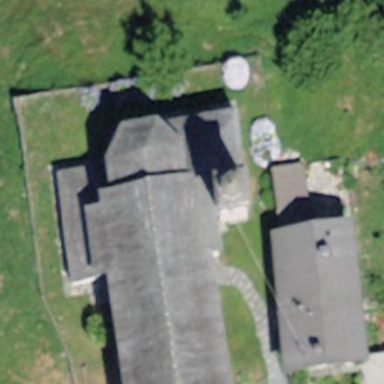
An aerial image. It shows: Church which is place of worship.